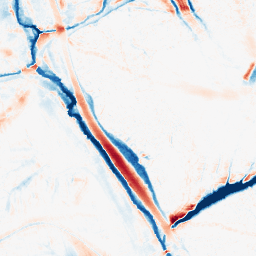
Category: morphological
Decomposition family: morphological_ellipse
Decomposition parameters: operation: average
width: 20
height: 30
Upsampling method: cubic_catmull_rom
Upsampling parameters: scale: 2
Upsampling scale: 2